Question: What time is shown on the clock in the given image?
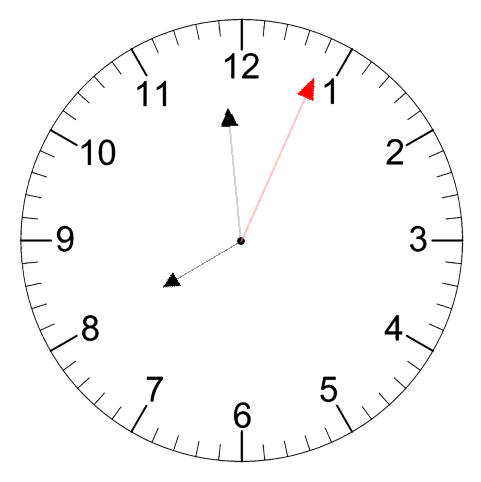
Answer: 07:59:04